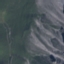
Land use / land cover class: HerbaceousVegetation